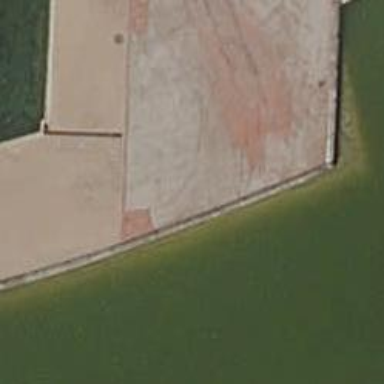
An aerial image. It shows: Slipway on leisure land.